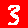
Digit: 3